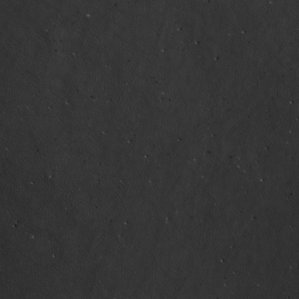
Label: non_frost